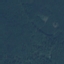
Land use / land cover: Forest